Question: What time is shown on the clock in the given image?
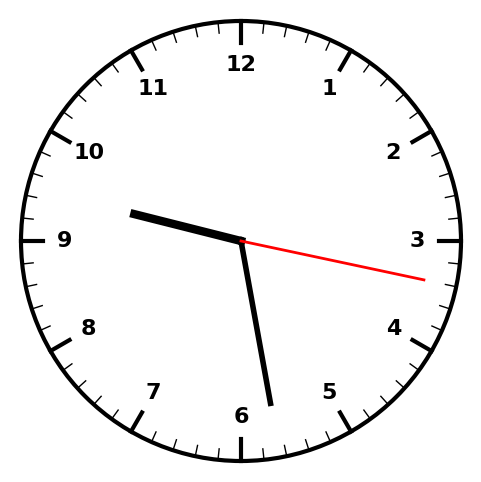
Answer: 09:28:17